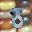
Label: 8